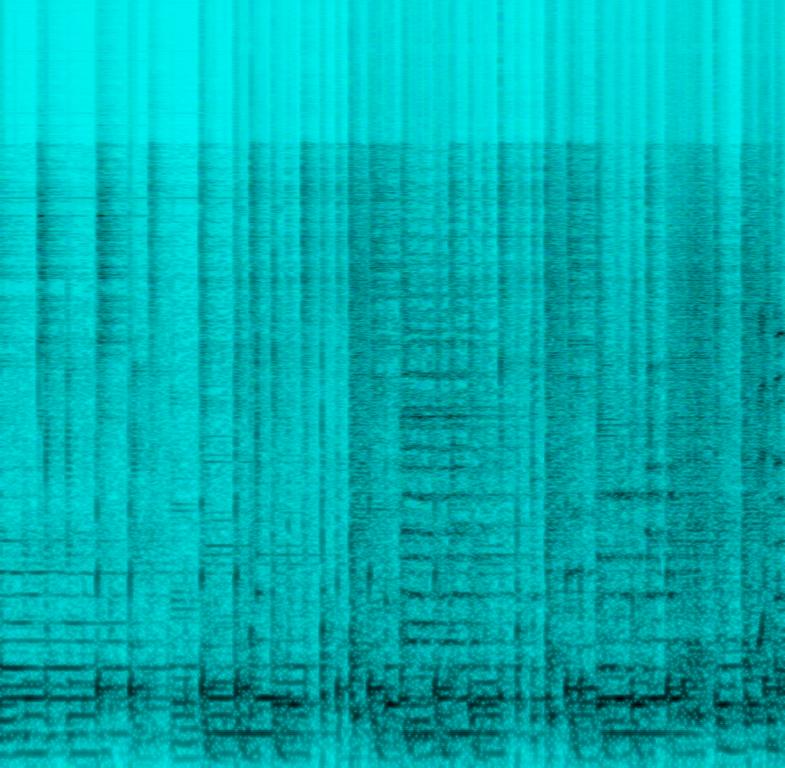
The low quality recording features a live performance of a traditional pop song and it consists of an addictive female vocal singing over punchy kick and snare hits, groovy bass, electric guitar melody, strings melody and wooden percussion. There is a short snare roll, right before the bass drops. It sounds messy, a bit harsh, distorted, but also passionate, addictive and energetic.